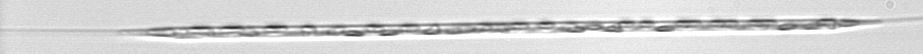
Label: Rhizosolenia